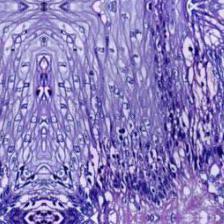
Diagnosis: Normal